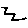
Label: zigzag